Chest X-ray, AP view. Patient: 48 years old, sex M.
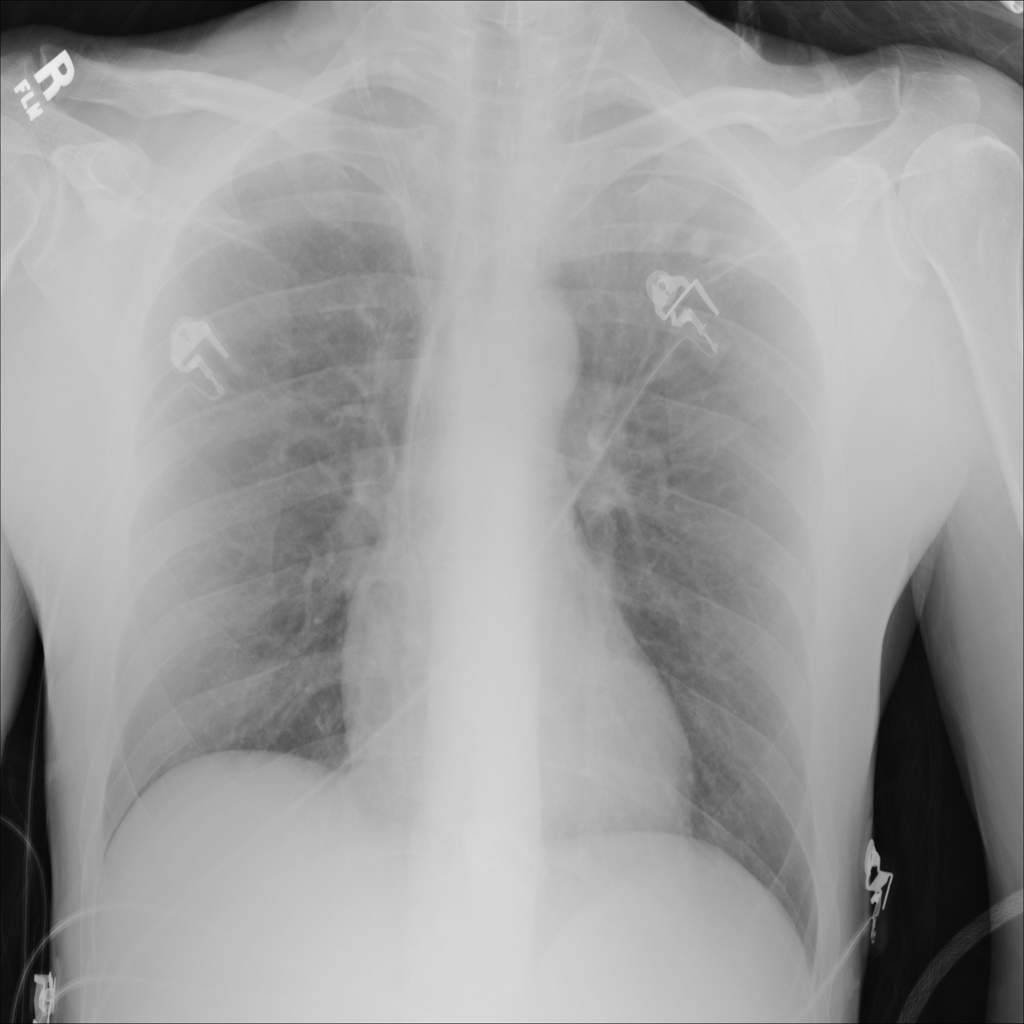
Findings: Nodule